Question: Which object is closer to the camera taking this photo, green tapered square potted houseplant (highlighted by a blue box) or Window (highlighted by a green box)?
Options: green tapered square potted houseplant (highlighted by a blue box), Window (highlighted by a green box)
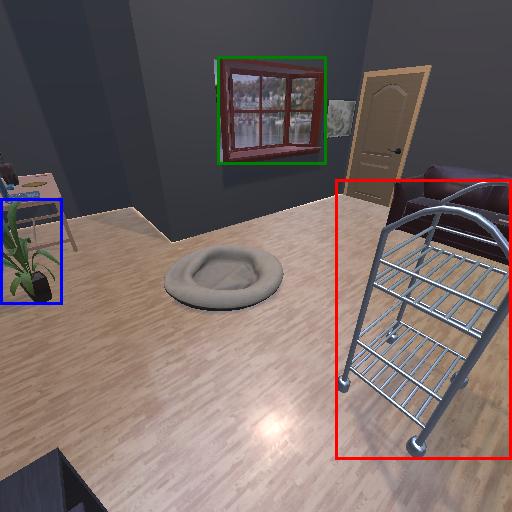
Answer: green tapered square potted houseplant (highlighted by a blue box)